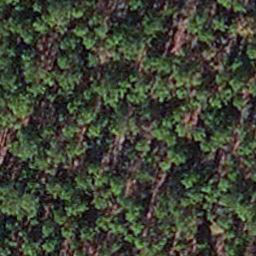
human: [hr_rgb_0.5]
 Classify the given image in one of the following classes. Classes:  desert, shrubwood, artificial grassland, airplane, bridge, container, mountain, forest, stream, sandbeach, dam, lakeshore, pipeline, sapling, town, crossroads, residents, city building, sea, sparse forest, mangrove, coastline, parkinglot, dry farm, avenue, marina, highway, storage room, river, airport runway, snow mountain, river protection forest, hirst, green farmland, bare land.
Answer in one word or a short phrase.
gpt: sapling